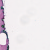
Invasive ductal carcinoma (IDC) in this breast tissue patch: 0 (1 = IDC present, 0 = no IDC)